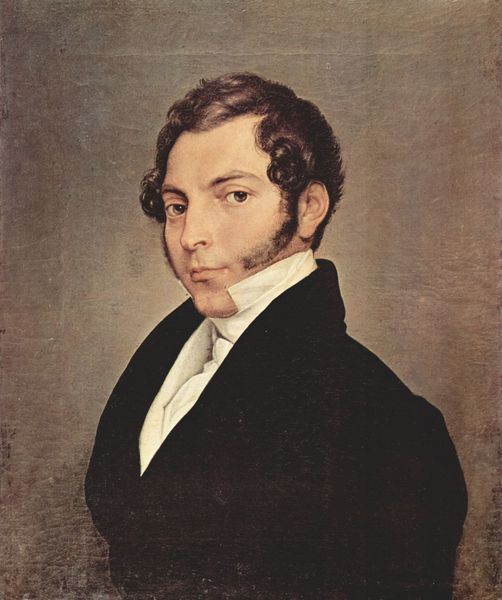
Titel: Porträt des Conte Ninni
Künstler: Francesco Hayez
Standort: Treviso
Institution: (Privatsammlung)
Schlagwörter: dunkel, gemälde, haut, mann, weiß, braun, brust, bunt, frisur, grau, haar, hell, hintergrund, licht, mund, nase, ohr, profil, schwarz, stirn, blick, schal, tuch, beige, malerei, anzug, bart, hemd, jacke, jung, wand, augen, blicke, gesicht, knoten, kragen, bildnis, herr, portrait, porträt, öl, haare, mantel, stoff, augenbrauen, brustbild, kinn, kontrast, lippen, locken, ohren, rosa, schulter, vornehm, lächeln, klar, seitlich, farbe, romantik, frack, krawatte, glanz, gris, halstuch, homme, augenbraue, hemdkragen, jacket, skepsis, hoch, umriss, stolz, hautfarbe, schnitt, blanc, komponist, noir, wei0, backenbart, koteletten, stehkragen, biedermeier, gekämmt, junger mann, halbprofil, rasiert, kiefer, empire, neugier, peinture, schwar, steifer kragen, jaket, gelöscht, chemise, costume, verschmitzt, geschlossener mund, david, neugierde, achal, braunhaarig, veste, rasur, geölt, herausfordernd, strenger blick, kotlette, blickk, biedermeyer, krangen, hoher kragen, herder, hgoethe, jacques louis david, haart, mund geschwungen, steng, gemd, bouclé, favoris, preßenfrisur, kompnist, schwaze haare, konlette, jacke#, kottleten, stolzer mann, shalsknoten, biedermeierfrisur, steife haltung